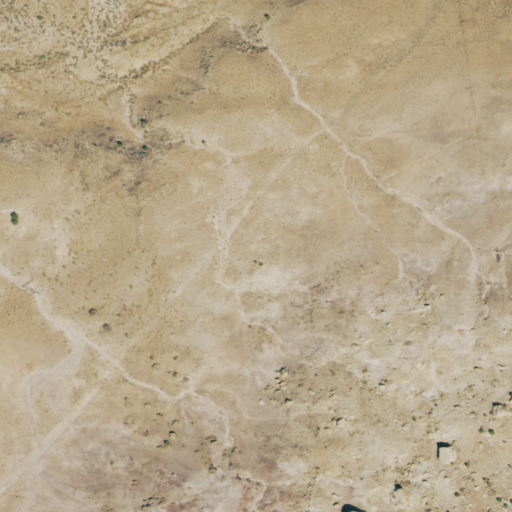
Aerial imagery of valley in Colorado named McElmo Canyon containing only shrub